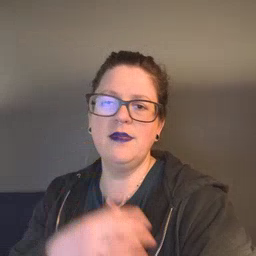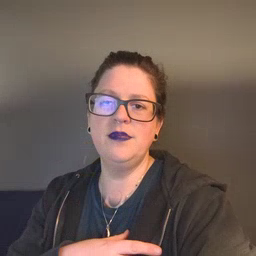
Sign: black